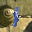
Label: 1